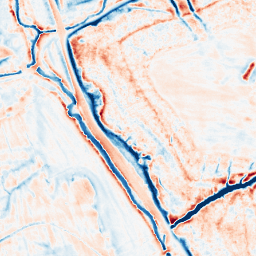
Category: edge_preserving
Decomposition family: anisotropic_diffusion
Decomposition parameters: iterations: 50
kappa: 10
gamma: 0.15
Upsampling method: linear_exact
Upsampling parameters: scale: 8
Upsampling scale: 8